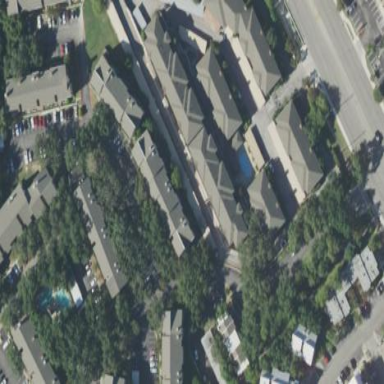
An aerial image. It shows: Residential area with apartments.